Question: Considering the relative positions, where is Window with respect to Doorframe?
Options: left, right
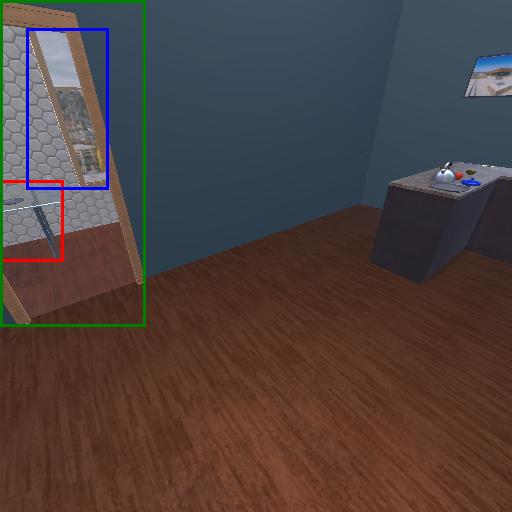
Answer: left